Interaction volume radius: 5 \u00c5
Interaction volume height: 20 \u00c5
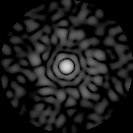
Disorder parameter: 0.8489